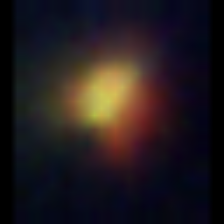
Taxon: NanoPlankton
Group: Other